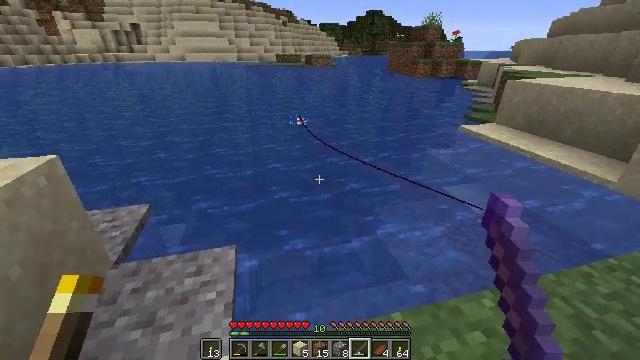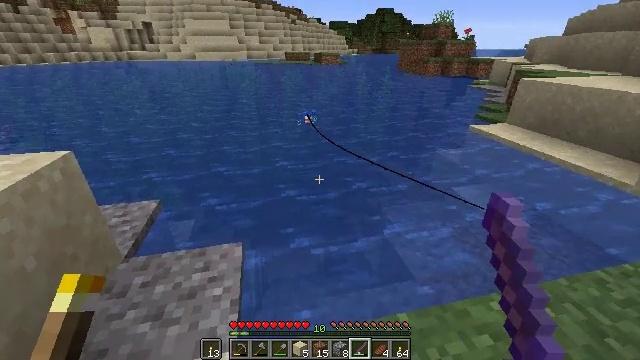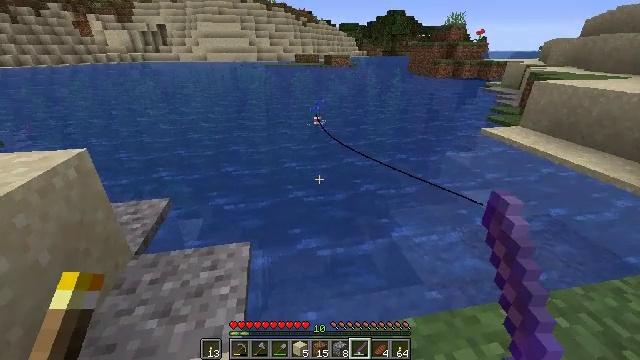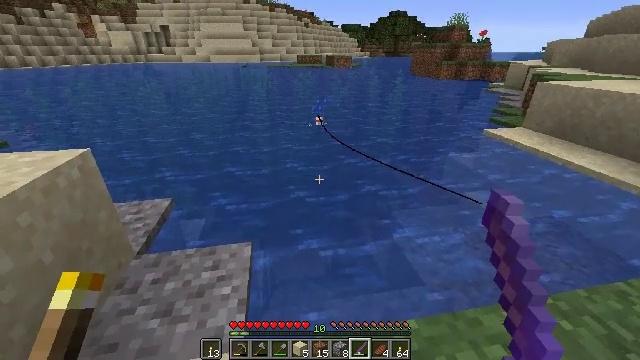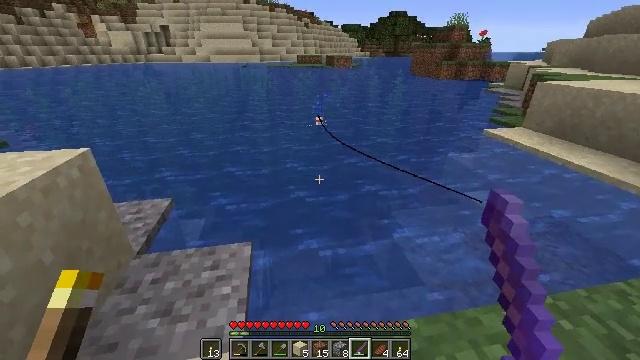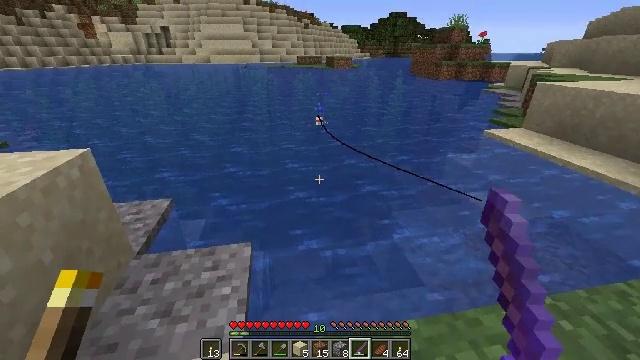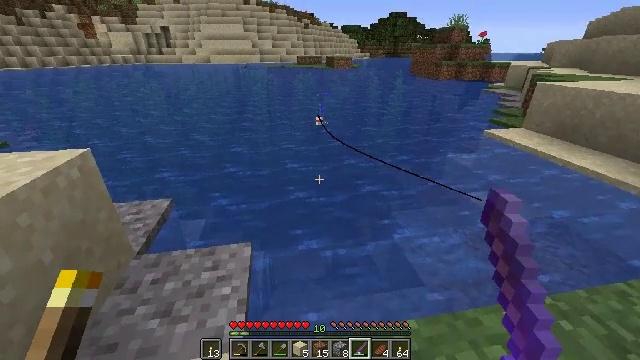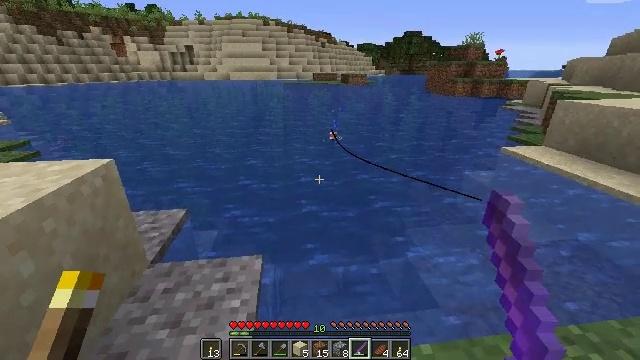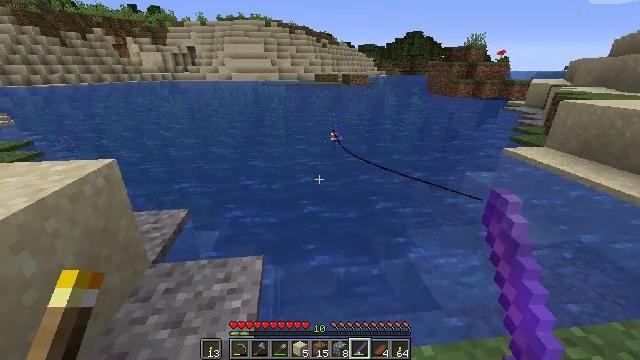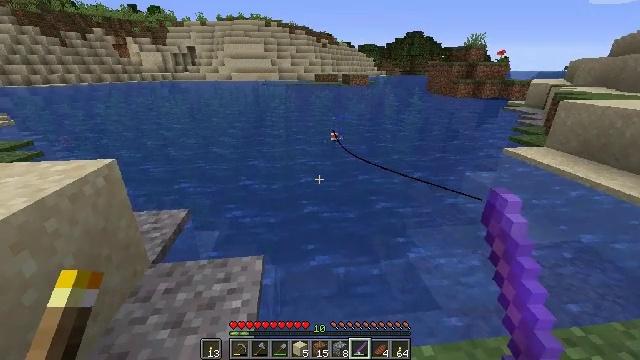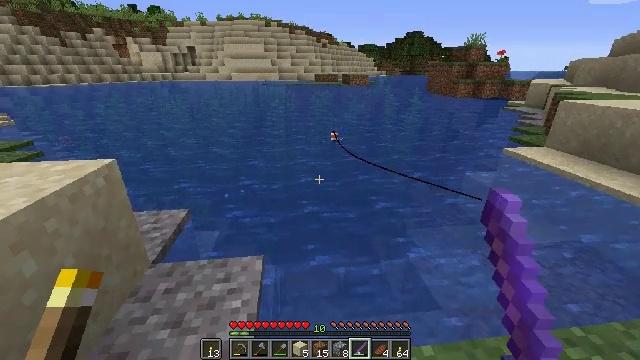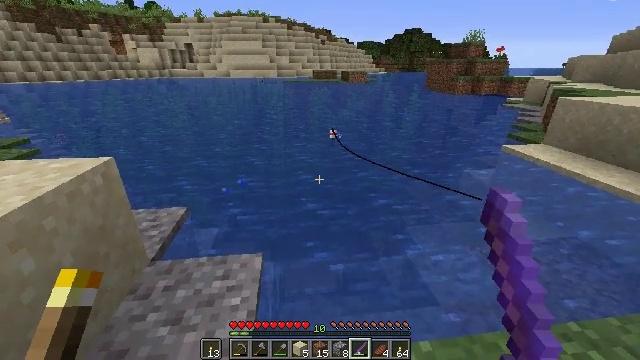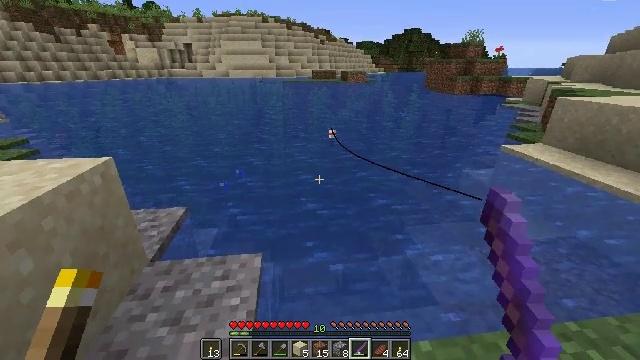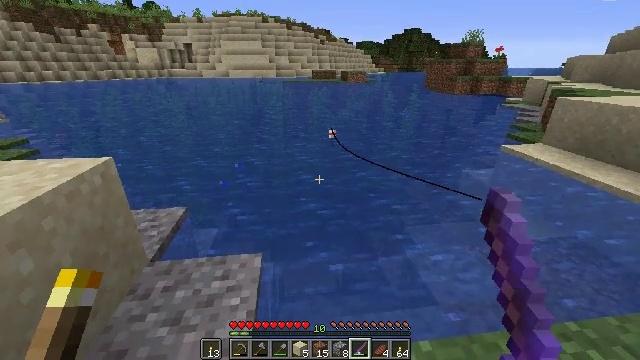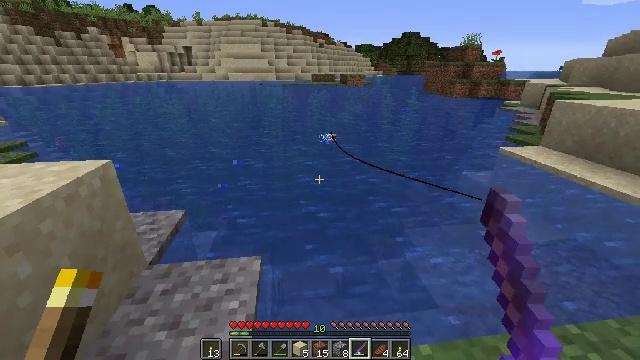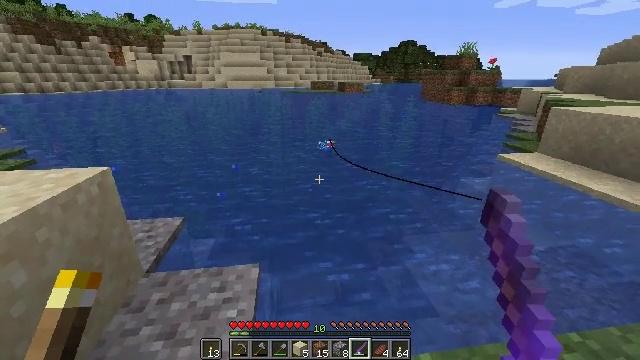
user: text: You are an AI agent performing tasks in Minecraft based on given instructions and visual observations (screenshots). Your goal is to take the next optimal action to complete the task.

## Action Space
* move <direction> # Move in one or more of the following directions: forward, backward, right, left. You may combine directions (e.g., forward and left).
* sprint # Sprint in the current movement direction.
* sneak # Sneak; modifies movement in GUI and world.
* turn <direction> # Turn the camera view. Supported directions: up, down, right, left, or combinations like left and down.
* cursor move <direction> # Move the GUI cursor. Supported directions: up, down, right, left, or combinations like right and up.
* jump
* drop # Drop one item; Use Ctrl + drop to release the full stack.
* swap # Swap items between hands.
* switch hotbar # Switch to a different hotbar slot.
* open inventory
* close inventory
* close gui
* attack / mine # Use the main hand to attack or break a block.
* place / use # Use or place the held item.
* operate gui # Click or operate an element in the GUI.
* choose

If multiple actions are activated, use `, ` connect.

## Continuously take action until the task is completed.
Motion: motion action
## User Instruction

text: Drop a cracked stone bricks.
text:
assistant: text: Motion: turn left
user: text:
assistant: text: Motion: turn left
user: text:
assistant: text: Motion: no_op
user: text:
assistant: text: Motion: no_op
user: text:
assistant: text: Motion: no_op
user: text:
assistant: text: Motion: no_op
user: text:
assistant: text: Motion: turn left and up
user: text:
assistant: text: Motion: no_op
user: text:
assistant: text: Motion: no_op
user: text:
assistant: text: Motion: no_op
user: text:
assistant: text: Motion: no_op
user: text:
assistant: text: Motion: no_op
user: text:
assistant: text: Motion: no_op
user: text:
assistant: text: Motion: no_op
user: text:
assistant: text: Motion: turn up
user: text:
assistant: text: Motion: turn up
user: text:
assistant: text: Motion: turn up
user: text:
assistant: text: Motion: no_op
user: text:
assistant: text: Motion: no_op
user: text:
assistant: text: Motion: no_op
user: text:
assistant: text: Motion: no_op
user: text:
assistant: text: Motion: turn right and down
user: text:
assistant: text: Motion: turn down
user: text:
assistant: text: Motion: no_op
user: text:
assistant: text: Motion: no_op
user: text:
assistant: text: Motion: no_op
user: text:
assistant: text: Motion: no_op
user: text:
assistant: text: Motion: no_op
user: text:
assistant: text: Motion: no_op
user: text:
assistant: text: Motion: no_op